Question: I'd like to return a 'String' back to Swift using this code:
:
'''
+ (char *) myCoolCode;
'''
:
'''
+(string)myCoolCode {
string myCoolString = "";
myCoolString += "123";
return myCoolString;
}
'''
:
'''
let superCoolString = MyBridge.myCoolCode()
print(superCoolString)
'''
But obviously it doesn't seems working the right way because it's crashing somewhere deep inside.

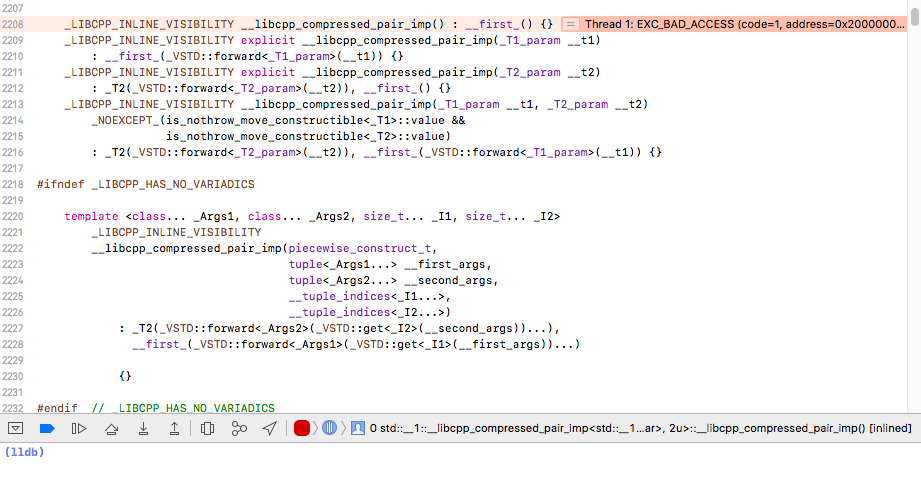
Answer: As others have already pointed out in the comments you should fix the return type of your '.mm' file to 'char *' and not 'string'. You should always keep those two types the same. An example of your function implementation can be:
'''
- (char *)myCoolCode
{
char str[] = "foobar";
//You can do whatever you want with str here. Just make sure it's null terminated
return str;
}
'''
Then in your swift code:
'''
let myCoolString = String(cString: MyBridge.myCoolCode())
print(myCoolString)
'''
Reference on the string constructor is <URL>
The reason your code was crashing is probably because you were returning an instance of 'std::string' which doesn't really work in Swift. You can use 'std::string' but you have to convert it to 'char *' when returning it. You can do so as is <URL>